Question: why are my buttons "following" other buttons in the layout (xml) file? I take the first button (button1) and if I move it, the second button (button2) follows the first... I figured out that if I change the position of the 2 buttons in the right section of Eclipse (if I move button1 under button2 under the group of RelativeLayout) it continues.. What can i do???
'''
<RelativeLayout xmlns:android="http://schemas.android.com/apk/res/android"
xmlns:tools="http://schemas.android.com/tools"
android:layout_width="match_parent"
android:layout_height="wrap_content"
android:gravity="top|center"
android:paddingBottom="@dimen/activity_vertical_margin"
android:paddingLeft="@dimen/activity_horizontal_margin"
android:paddingRight="@dimen/activity_horizontal_margin"
android:paddingTop="@dimen/activity_vertical_margin"
android:scrollbarAlwaysDrawVerticalTrack="true"
android:scrollbars="vertical"
tools:context=".MainActivity" >
<TextView
android:id="@+id/textView1"
android:layout_width="wrap_content"
android:layout_height="wrap_content"
android:text="@string/check"
android:textAppearance="?android:attr/textAppearanceSmall" />
<ImageButton
android:id="@+id/imageButton1"
android:layout_width="wrap_content"
android:layout_height="wrap_content"
android:layout_marginTop="64dp"
android:onClick="audio"
android:src="@android:drawable/ic_lock_silent_mode_off" />
<ImageButton
android:id="@+id/imageButton7"
android:layout_width="wrap_content"
android:layout_height="wrap_content"
android:layout_alignBottom="@+id/imageButton1"
android:layout_alignTop="@+id/imageButton2"
android:layout_toRightOf="@+id/imageButton6"
android:onClick="wifi"
android:src="@android:drawable/stat_notify_sync" />
<ImageButton
android:id="@+id/imageButton2"
android:layout_width="wrap_content"
android:layout_height="wrap_content"
android:layout_alignTop="@+id/imageButton1"
android:layout_toRightOf="@+id/imageButton1"
android:onClick="teleph"
android:src="@android:drawable/ic_menu_call" />
<ImageButton
android:id="@+id/imageButton6"
android:layout_width="wrap_content"
android:layout_height="wrap_content"
android:layout_alignBottom="@+id/imageButton7"
android:layout_toRightOf="@+id/imageButton2"
android:onClick="nfc"
android:src="@android:drawable/ic_menu_info_details" />
<ImageButton
android:id="@+id/imageButton5"
android:layout_width="wrap_content"
android:layout_height="wrap_content"
android:layout_alignBottom="@+id/imageButton7"
android:layout_alignTop="@+id/imageButton7"
android:layout_toRightOf="@+id/imageButton7"
android:onClick="touch"
android:src="@android:drawable/sym_def_app_icon" />
<ImageButton
android:id="@+id/imageButton4"
android:layout_width="wrap_content"
android:layout_height="wrap_content"
android:layout_alignBottom="@+id/imageButton3"
android:layout_alignLeft="@+id/imageButton1"
android:layout_below="@+id/imageButton2"
android:layout_toLeftOf="@+id/imageButton6"
android:onClick="bluet"
android:src="@android:drawable/stat_sys_data_bluetooth" />
<ImageView
android:id="@+id/imageView01"
android:layout_width="wrap_content"
android:layout_height="wrap_content"
android:layout_alignParentBottom="true"
android:layout_alignParentRight="true"
android:onClick="img"
android:scaleType="center"
android:src="@drawable/logo" />
<ImageButton
android:id="@+id/imageButton3"
android:layout_width="wrap_content"
android:layout_height="wrap_content"
android:layout_alignLeft="@+id/imageButton6"
android:layout_alignRight="@+id/imageButton5"
android:layout_below="@+id/imageButton7"
android:onClick="camera"
android:src="@android:drawable/ic_menu_camera" />
'''

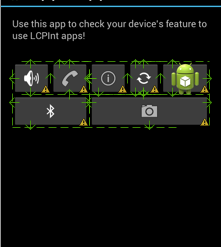
Answer: The easiest way would be to wrap each set of 'Buttons' in a 'LinearLayout' and use the property 'android:layout_below="@id/layoutIdAbove'
'''
<TextView
android:id="@+id/textView1"
android:layout_width="wrap_content"
android:layout_height="wrap_content"
android:text="@string/check"
android:textAppearance="?android:attr/textAppearanceSmall" />
<LinearLayout
android:id="@+id/LL1"
...
android:layout_below="@id/textView1"/>
<ImageButton
android:id="@+id/imageButton1"
android:layout_width="wrap_content"
android:layout_height="wrap_content"
android:layout_marginTop="64dp"
android:onClick="audio"
android:src="@android:drawable/ic_lock_silent_mode_off"
/>
<ImageButton
android:id="@+id/imageButton7"
android:layout_width="wrap_content"
android:layout_height="wrap_content"
android:layout_alignBottom="@+id/imageButton1"
android:layout_alignTop="@+id/imageButton2"
android:layout_toRightOf="@+id/imageButton6"
android:onClick="wifi"
android:src="@android:drawable/stat_notify_sync" />
</LinearLayout>
<LinearLayout
android:id="@+id/LL2"
...
android:layout_below="@id/LL1">
<! -- add next two Buttons and repeat -->
'''